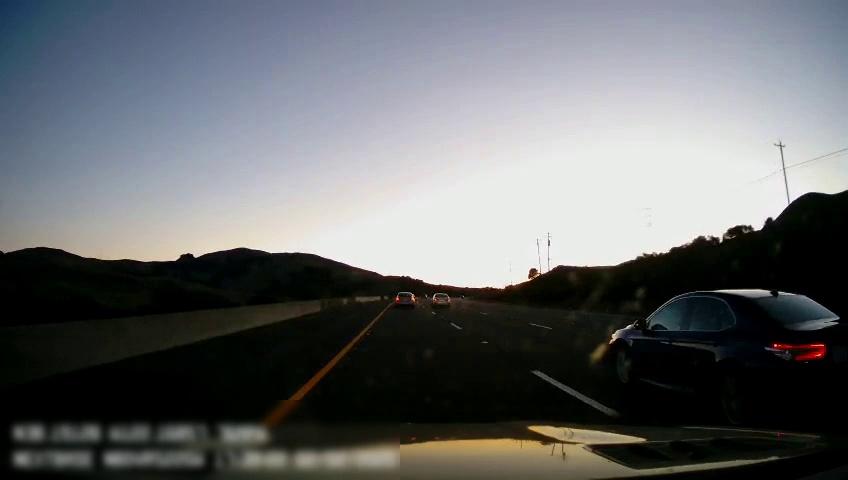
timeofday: Day
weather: Sunny
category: Drivable Space
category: Vehicles | Car
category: Vehicles | Car
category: Vehicles | Car
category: Lanes | Alternate Lane
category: Lanes | Current Lane
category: Lanes | Current Lane
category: Lanes | Alternate Lane